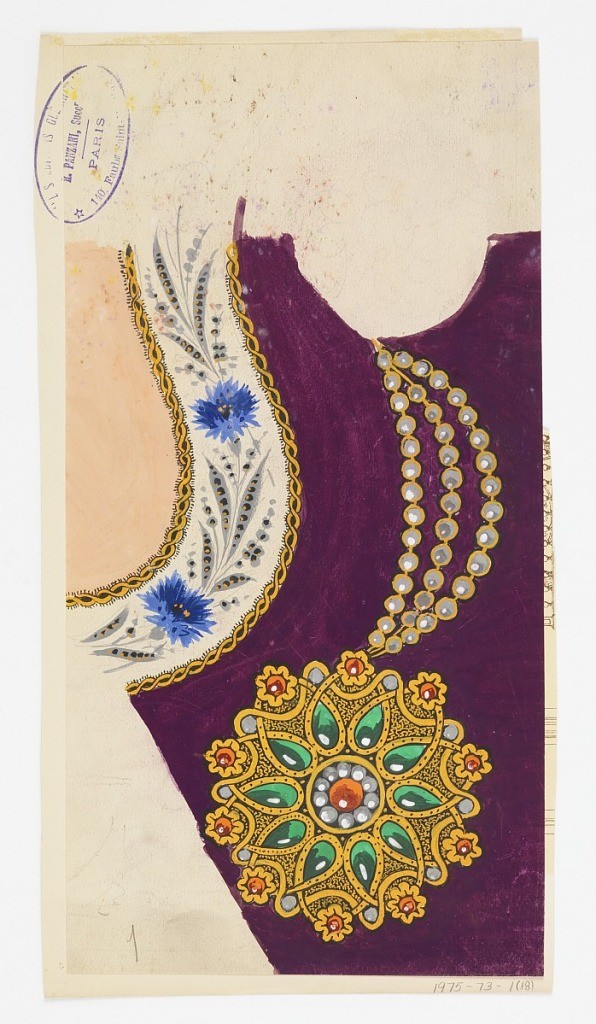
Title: Drawing
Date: late 19th century
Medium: Brush and gouache, graphite on cream paper, mounted on cream paper
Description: Partial design. String of pearls with large floral gold pendant with pearls, emeralds, and rubies. Left, curved band framed by gold chains and filled with blue flowers and gray leaves on white ground.